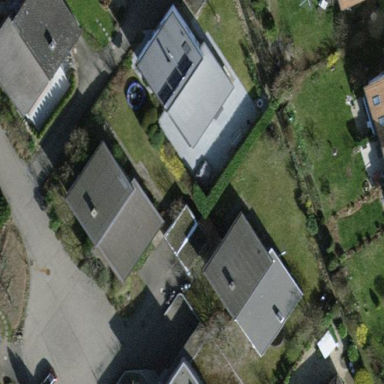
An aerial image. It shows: Detached building.